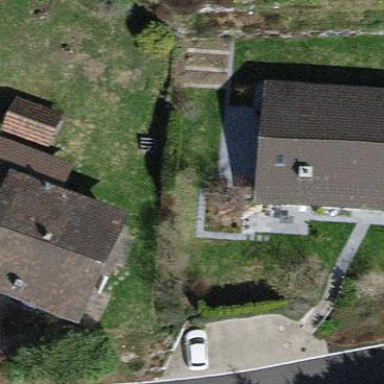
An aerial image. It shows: Detached building.